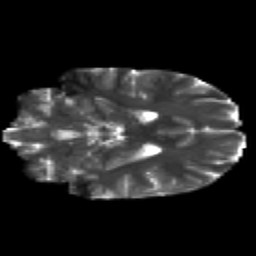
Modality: T2w
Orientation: coronal
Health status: healthy
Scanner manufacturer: siemens
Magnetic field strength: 3 T
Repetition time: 12 s
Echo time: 0.092 s